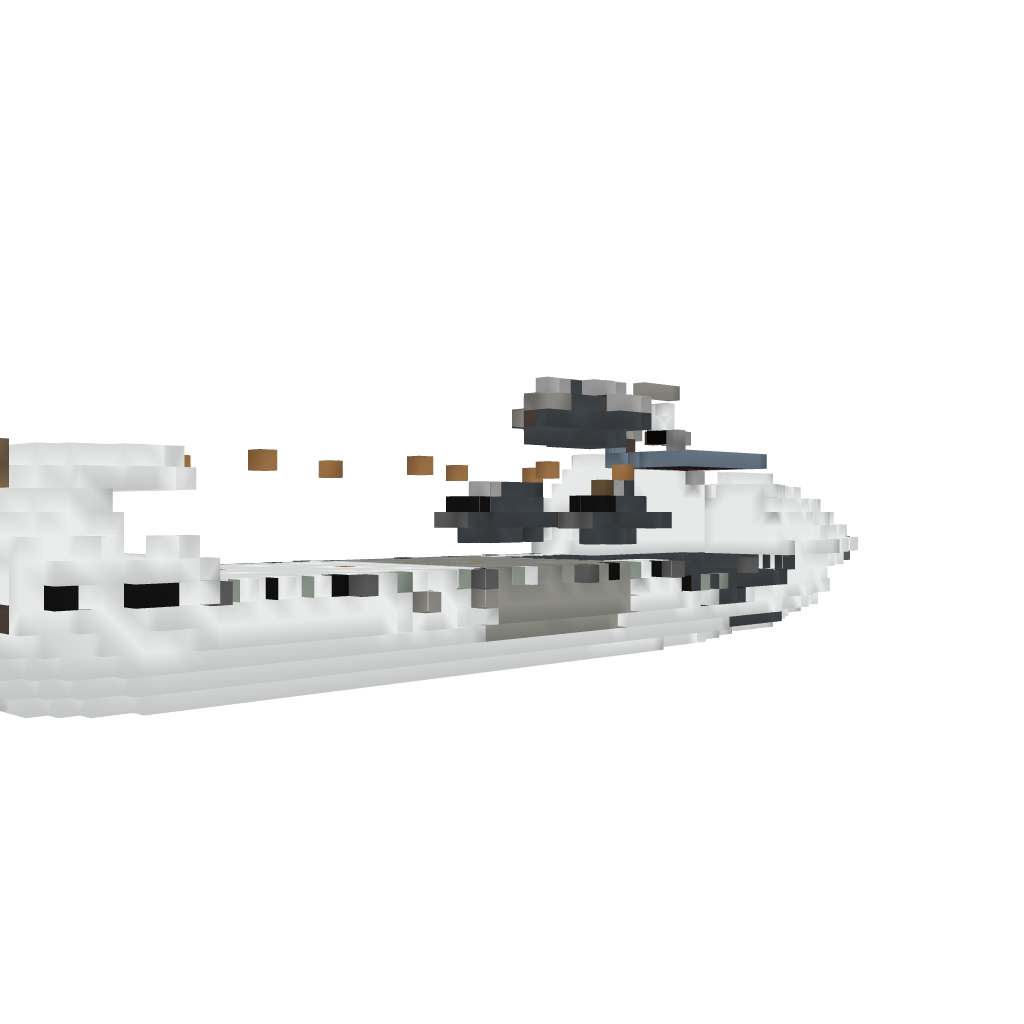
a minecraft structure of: Aircraft Carrier Airship - Silver Empire Escort Carrier